Question: I am creating this "barplot" with 'ggplot', but I would like to be able to reorrder the bars within each categories so the highest bars are on top. In short having a High to Low bars ordering withing each categories.
Below is my code - Any hints are welcome - Thanks
'''
library("ggplot2")
d <- read.csv('http://db.tt/EOtR3uh', header = F)
d$V4 <- factor(d$V2, levels=d$V2)
base_size <- 11
ggplot(d, aes(d$V4, -log10(d$V3), fill=d$V1)) +
geom_bar(stat="identity") +
coord_flip() +
labs(y = "-log10(Pvalues)",x = "",fill="") +
theme_grey(base_size = base_size) +
scale_x_discrete(expand = c(0, 0))
'''

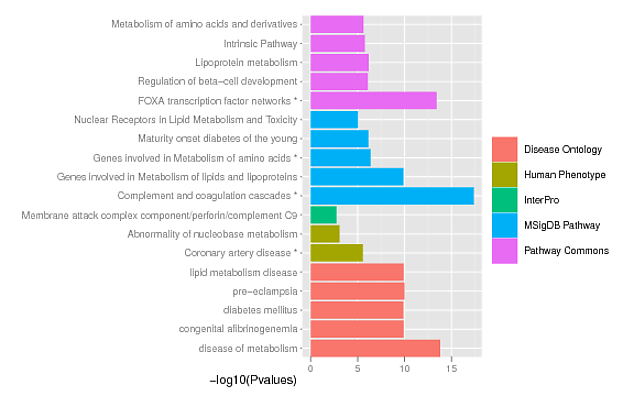
Answer: Just sort your levels accordingly
'''
d <- read.csv('http://db.tt/EOtR3uh', header = F, stringsAsFactors=FALSE)
lvls <- d$V2[order(d$V1,-d$V3)]
d$V4 <- factor(d$V2, levels=lvls)
'''